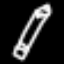
Label: pencil